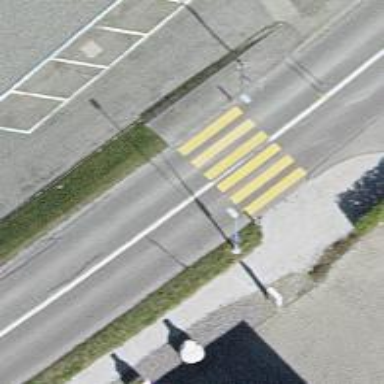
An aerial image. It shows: Uncontrolled zebra crossing on the road.